Question: plz can any one help me to choose the best Layout to make this window

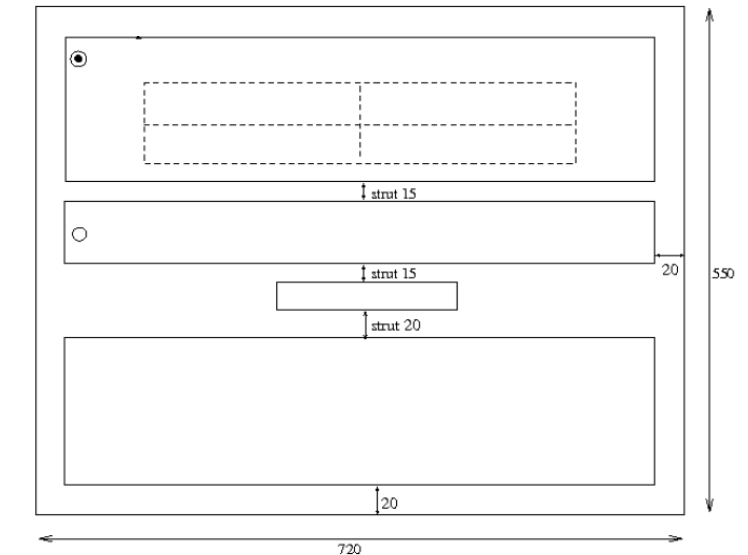
Answer: I think BoxLayout is a good solution for your situation.
You just provides the size of the frame and some gaps but not the components.I give it an assessment of each component.

The x is 30 pixels.
'''
import java.awt.BorderLayout;
import java.awt.Color;
import java.awt.Dimension;
import java.awt.Font;
import java.awt.GridLayout;
import javax.swing.BorderFactory;
import javax.swing.Box;
import javax.swing.BoxLayout;
import javax.swing.JButton;
import javax.swing.JFrame;
import javax.swing.JLabel;
import javax.swing.JPanel;
import javax.swing.JRadioButton;
import javax.swing.JTextField;
import javax.swing.SwingUtilities;
public class TestLayout {
int width = 680;
int x = 30;
public void createUI(){
JFrame frame = new JFrame("Test JLayout");
frame.setDefaultCloseOperation(JFrame.EXIT_ON_CLOSE);
frame.setResizable(false);
JPanel mainPanel = new JPanel();
mainPanel.setBorder(BorderFactory.createEmptyBorder(20, 20, 20, 20));
mainPanel.setLayout(new BoxLayout(mainPanel, BoxLayout.Y_AXIS));
frame.add(mainPanel,BorderLayout.CENTER);
//=========Add panel and specific strut on mainPanel============
mainPanel.add(new APanel());
mainPanel.add(Box.createVerticalStrut(15));
mainPanel.add(new BPanel());
mainPanel.add(Box.createVerticalStrut(15));
mainPanel.add(new CPanel());
mainPanel.add(Box.createVerticalStrut(20));
mainPanel.add(new DPanel());
//==========================done================================
frame.pack();
frame.setLocationRelativeTo(null);
frame.setVisible(true);
}
public static void main(String[] args) {
SwingUtilities.invokeLater(new Runnable() {
@Override
public void run() {
// TODO Auto-generated method stub
TestLayout testLayout = new TestLayout();
testLayout.createUI();
}
});
}
@SuppressWarnings("serial")
class APanel extends JPanel{
public APanel(){
setBackground(new Color(100, 200, 100,100));
setBorder(BorderFactory.createLineBorder(Color.black));
setPreferredSize(new Dimension(width, 6*x - 5));
HorizontalPanel horizontalBoxPanel = new HorizontalPanel();
JPanel gridlayoutPanel = new JPanel();
gridlayoutPanel.setLayout(new GridLayout(2, 2));
JLabel label1 = new JLabel("label1");
label1.setBorder(BorderFactory.createEmptyBorder(10, 0, 10, 0));
JLabel label2 = new JLabel("label2");
JTextField textField1 = new JTextField(20);
JTextField textField2 = new JTextField(20);
gridlayoutPanel.add(label1);
gridlayoutPanel.add(textField1);
gridlayoutPanel.add(label2);
gridlayoutPanel.add(textField2);
add(horizontalBoxPanel,BorderLayout.NORTH);
add(gridlayoutPanel,BorderLayout.CENTER);
}
}
@SuppressWarnings("serial")
class BPanel extends JPanel{
public BPanel(){
setBackground(new Color(100, 200, 100, 100));
setBorder(BorderFactory.createLineBorder(Color.black));
setPreferredSize(new Dimension(width, 2*x));
HorizontalPanel horizontalBoxPanel = new HorizontalPanel();
add(horizontalBoxPanel,BorderLayout.CENTER);
}
}
@SuppressWarnings("serial")
class CPanel extends JPanel{
public CPanel(){
setBackground(new Color(100, 200, 100, 100));
setBorder(BorderFactory.createLineBorder(Color.black));
setPreferredSize(new Dimension(width, x));
JButton button = new JButton("Button");
button.setBorder(BorderFactory.createEmptyBorder(0, 0, 0, 0));
button.setPreferredSize(new Dimension(200, 20));
add(button,BorderLayout.CENTER);
}
}
@SuppressWarnings("serial")
class DPanel extends JPanel{
public DPanel(){
setBackground(new Color(100, 200, 100, 100));
setBorder(BorderFactory.createLineBorder(Color.black));
setPreferredSize(new Dimension(width, 6*x - 5));
JLabel label = new JLabel("It's a label");
label.setFont(new Font("Arial", Font.BOLD, 120));
add(label,BorderLayout.CENTER);
}
}
@SuppressWarnings("serial")
class HorizontalPanel extends JPanel{
public HorizontalPanel(){
setLayout(new BoxLayout(this, BoxLayout.X_AXIS));
JRadioButton radioButton = new JRadioButton();
add(radioButton);
setBackground(new Color(100, 200, 100, 0));
add(Box.createHorizontalStrut(650));
setBorder(BorderFactory.createEmptyBorder(0, 0, 20, 0));
}
}
}
'''
Here is the operation effect.Hope it can help you.